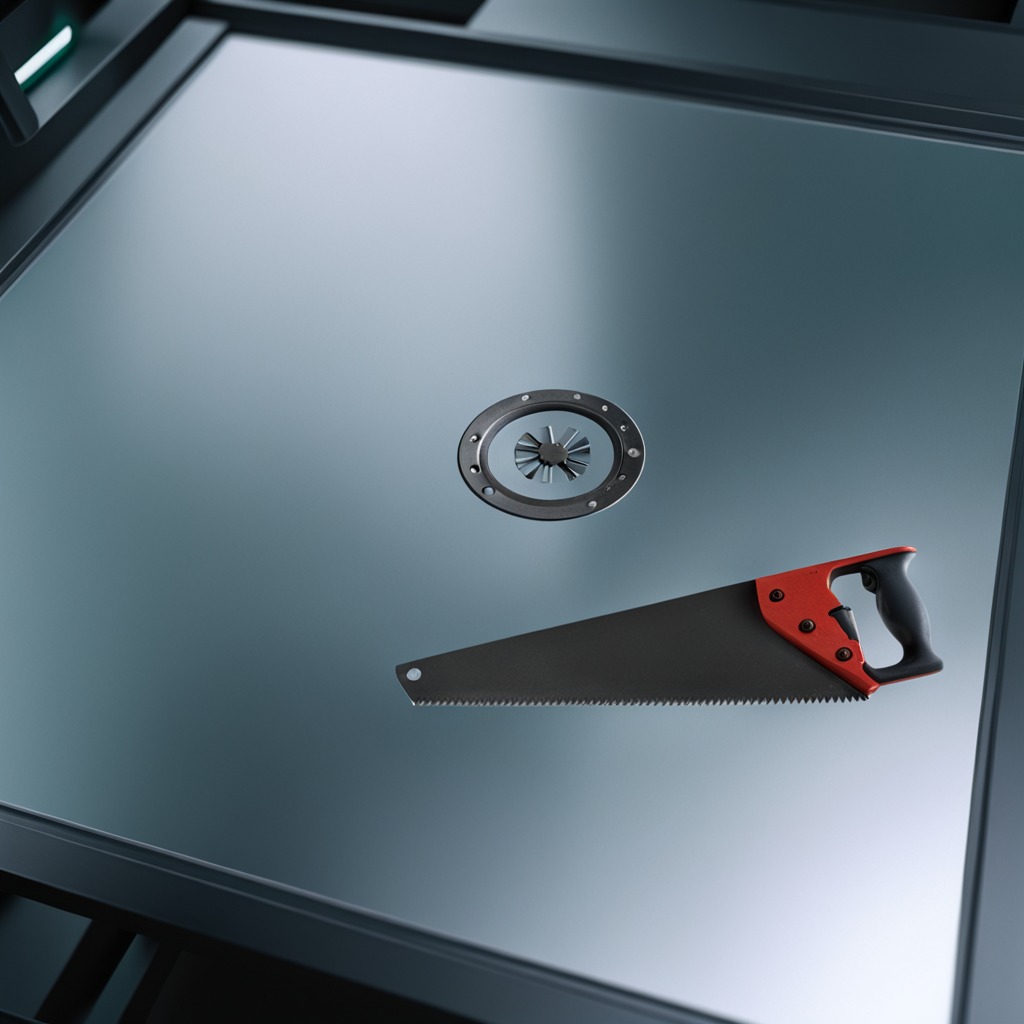
A metal saw is lying on the metal table.